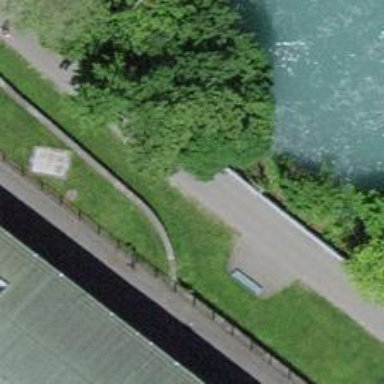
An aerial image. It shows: Retaining wall.